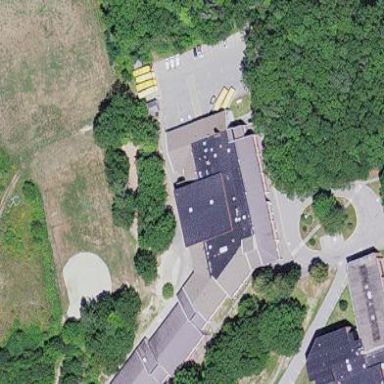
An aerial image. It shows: School building.